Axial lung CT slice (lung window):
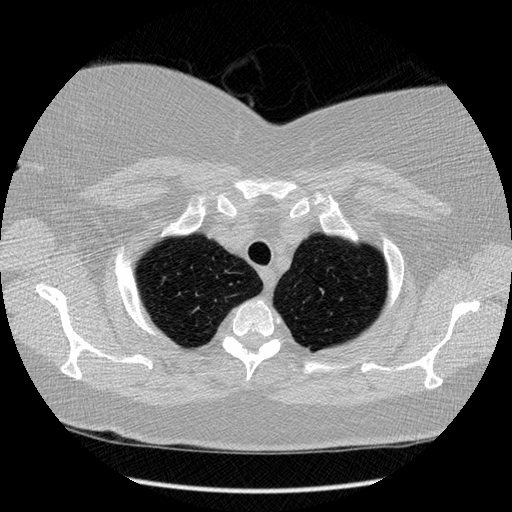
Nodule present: no